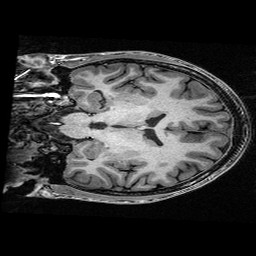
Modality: T1w
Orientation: coronal
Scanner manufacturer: ge
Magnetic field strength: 3 T
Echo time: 0.00318 s